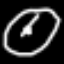
Label: clock